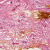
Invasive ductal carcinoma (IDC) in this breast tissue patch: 0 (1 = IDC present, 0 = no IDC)